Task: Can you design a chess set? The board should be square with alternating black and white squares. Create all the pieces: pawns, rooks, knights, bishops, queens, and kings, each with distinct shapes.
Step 5025:
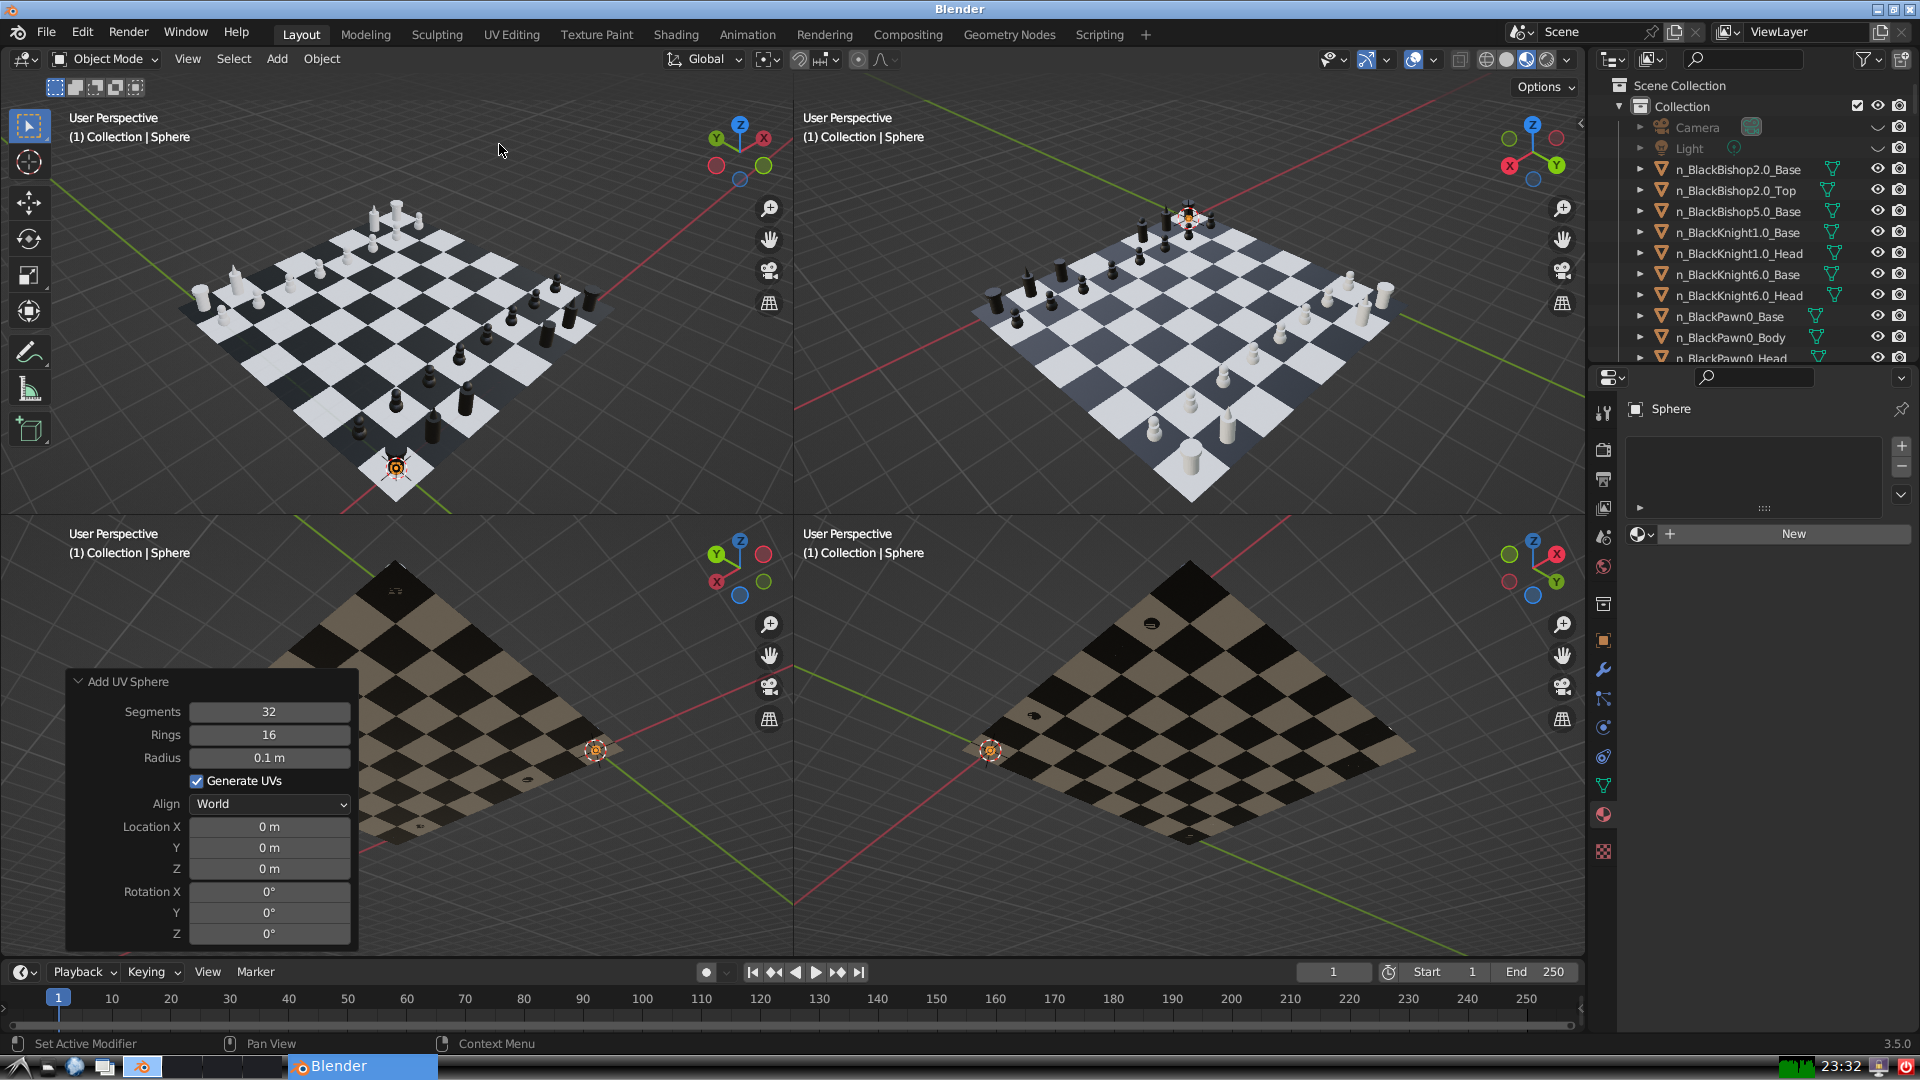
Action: {"mouse_move": [270, 758]}